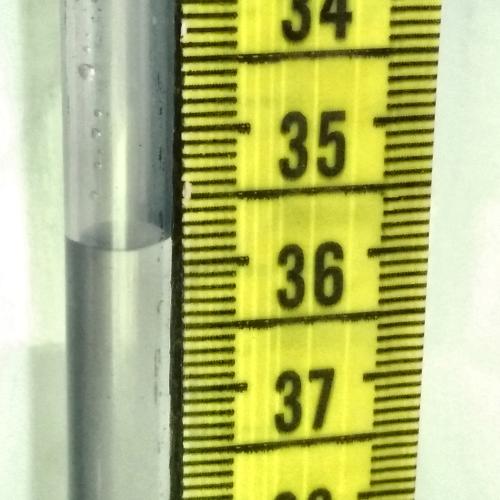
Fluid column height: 35.8 cm